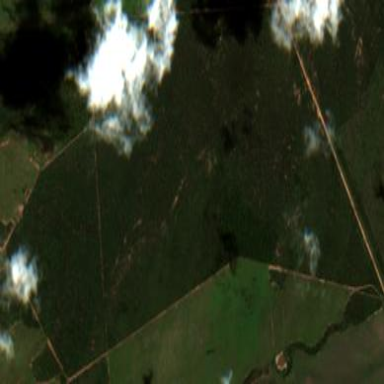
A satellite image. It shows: Forest area with forest boundary.